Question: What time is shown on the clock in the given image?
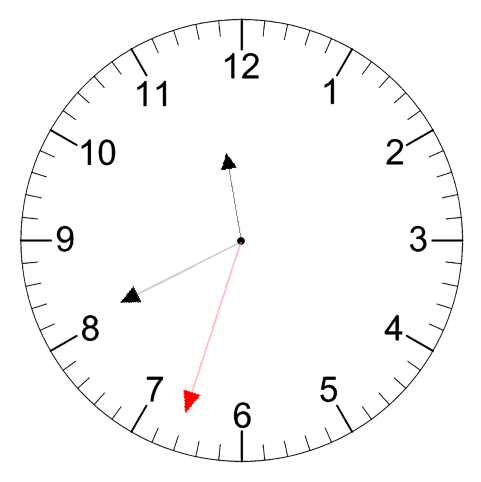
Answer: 11:40:33